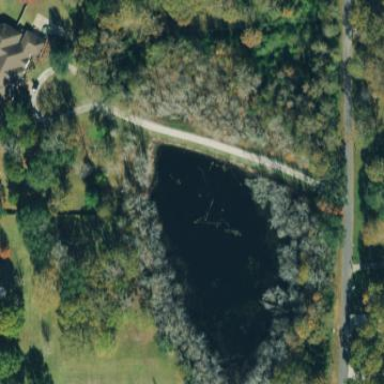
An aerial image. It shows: Peaceful pond surrounded by nature.